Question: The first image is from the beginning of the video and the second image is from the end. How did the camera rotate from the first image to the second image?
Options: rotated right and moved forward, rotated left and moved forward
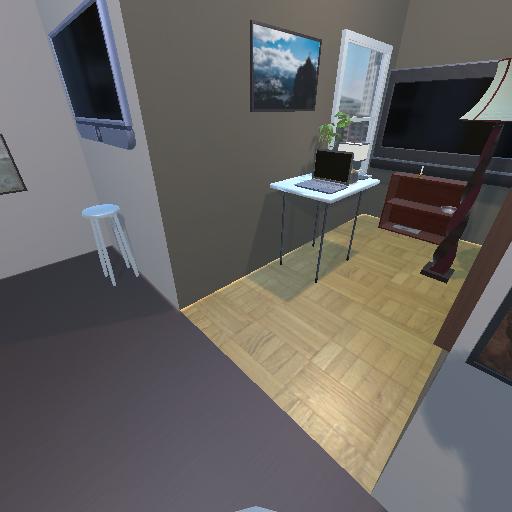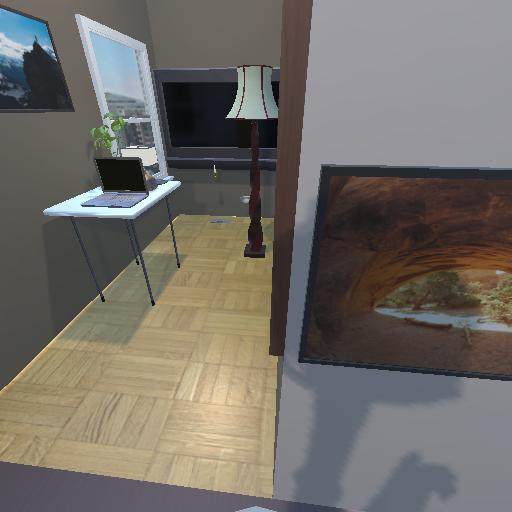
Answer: rotated right and moved forward